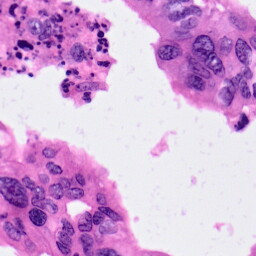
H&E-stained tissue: Pancreatic